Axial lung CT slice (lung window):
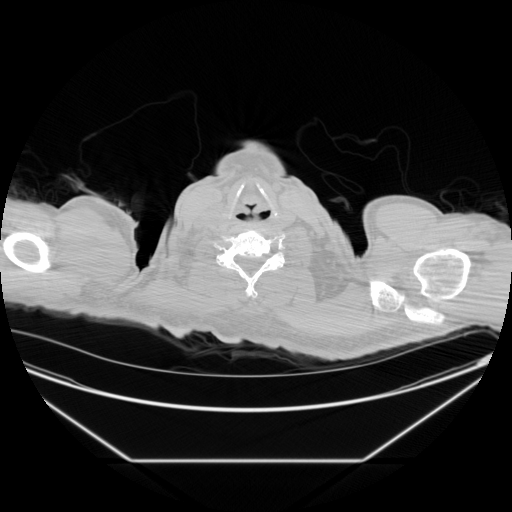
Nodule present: no